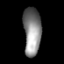
Tissue: prostate
Cell type: Fibroblasts
Senescence score: 0.7077
Nuclear area (px): 821
Mean DAPI intensity: 135.649